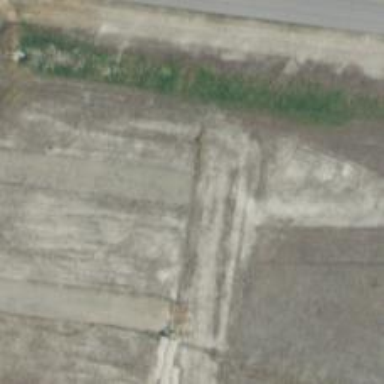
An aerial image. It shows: Image of taxiway at airport.